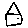
Label: house